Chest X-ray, PA view. Patient: 54 years old, sex M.
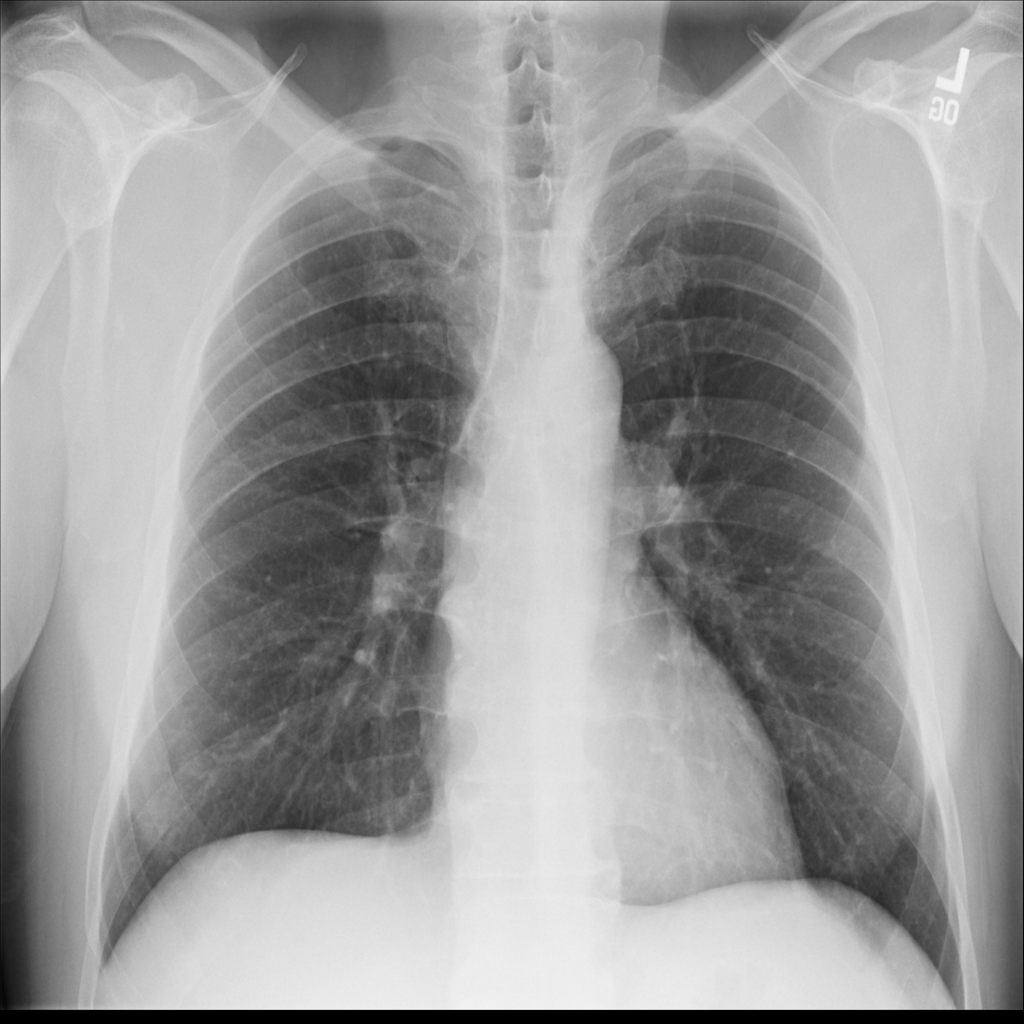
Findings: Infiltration